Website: walmart
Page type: payment
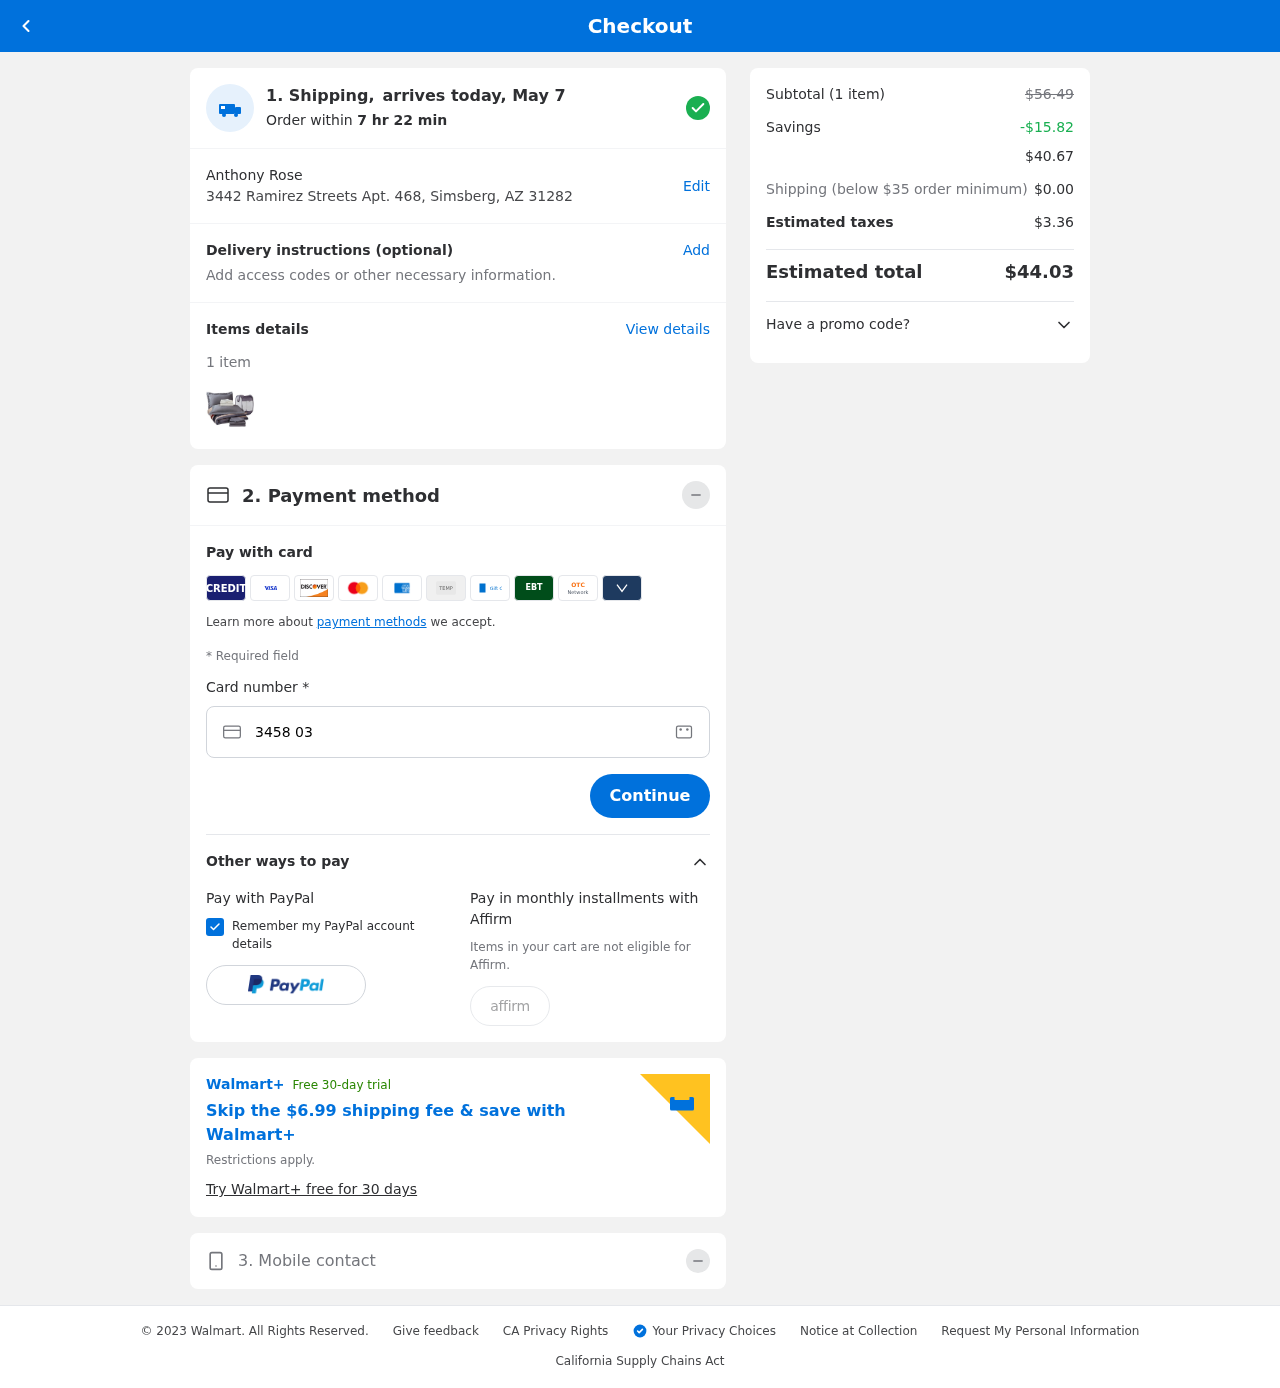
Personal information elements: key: PII_FULLNAME
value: Anthony Rose
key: PII_STREET
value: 3442 Ramirez Streets Apt. 468
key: PII_CITY_STATE_ZIP
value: Simsberg, AZ 31282
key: PII_CARD_NUMBER
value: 3458 0312 7121 797
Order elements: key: ORDER_DELIVERY_DATE
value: May 7
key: ORDER_NUM_ITEMS
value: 1
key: ORDER_SUBTOTAL_BEFORE_SAVINGS
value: $56.49
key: ORDER_SAVINGS
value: -$15.82
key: ORDER_SUBTOTAL
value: $40.67
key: ORDER_SHIPPING_COST
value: $0.00
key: ORDER_TAX
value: $3.36
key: ORDER_TOTAL
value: $44.03